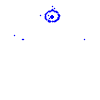
Particle: proton